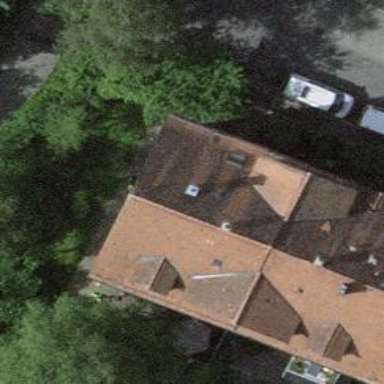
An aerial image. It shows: Gabled apartment building with roof made of maroon roof tiles. The roof orientation is across.